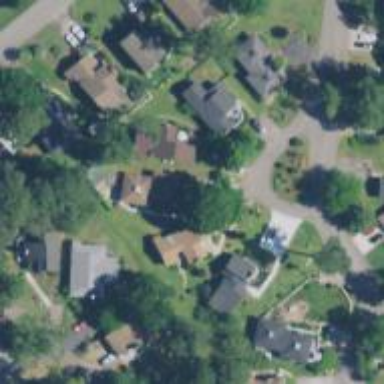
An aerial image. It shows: Neighborhood.